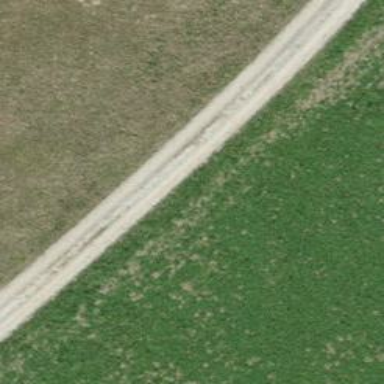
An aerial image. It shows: Unpaved track with grade2 tracktype.